Question: I have an XML file like the following :
'''
<?xml version="1.0" encoding="ISO-8859-1" ?>
<mylist name="test">
<title>--$title$- not found</title>
<table>
<header>
<col name="firstname" title="--$firstname$- not found"/>
<col name="lastname" title="--$lastname$- not found"/>
<col name="country" title="--$country$- not found"/>
</header>
<body>
<row>
<col name="firstname">John</col>
<col name="lastname">Smith</col>
<col name="country">ENGLAND</col>
</row>
<row>
<col name="firstname">Peter</col>
<col name="lastname">Scott</col>
<col name="country">USA</col>
</row>
</body>
</table>
</mylist>
'''
and I need to show the result as a HTML table like the following :

Could anyone help please? I'm not into XML/XSL and I just need this once
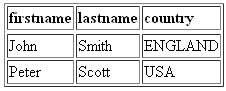
Answer: Try this:
'''
<xsl:stylesheet version="1.0" xmlns:xsl="http://www.w3.org/1999/XSL/Transform">
<xsl:output method="html"/>
<xsl:template match="mylist">
<html>
<xsl:apply-templates />
</html>
</xsl:template>
<xsl:template match="title">
<head>
<title><xsl:value-of select="." /></title>
</head>
</xsl:template>
<xsl:template match="table">
<table style="border: 1px solid black">
<xsl:apply-templates />
</table>
</xsl:template>
<xsl:template match="header">
<thead>
<tr>
<xsl:apply-templates />
</tr>
</thead>
</xsl:template>
<xsl:template match="body">
<tbody>
<xsl:apply-templates />
</tbody>
</xsl:template>
<xsl:template match="row">
<tr>
<xsl:apply-templates />
</tr>
</xsl:template>
<xsl:template match="col[parent::header]">
<th style="border: solid black 1px;"><xsl:value-of select="@name" /></th>
</xsl:template>
<xsl:template match="col[parent::row]">
<td style="border: solid black 1px;"><xsl:value-of select="." /></td>
</xsl:template>
</xsl:stylesheet>
'''
It will actually put a style attribute on each '<td>' or '<th>' which means the output's a little verbose, but it keeps the XSLT nice & simple.